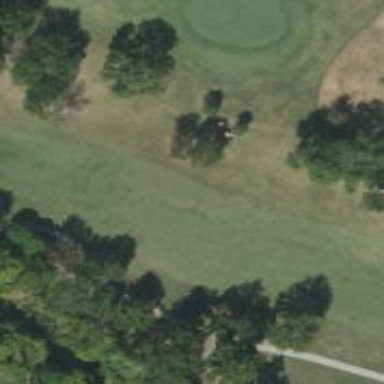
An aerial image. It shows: View of golf hole.